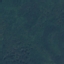
Land use / land cover: Forest